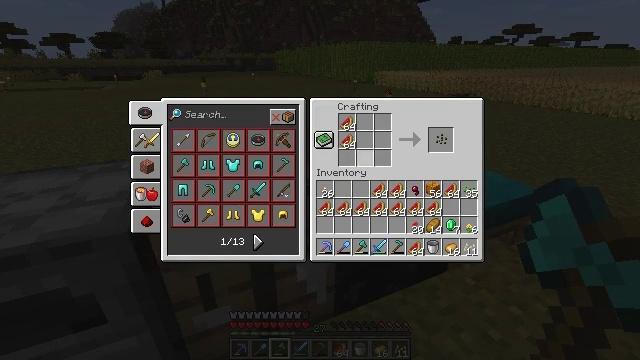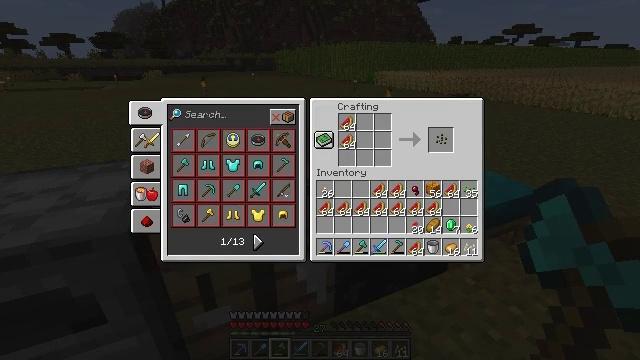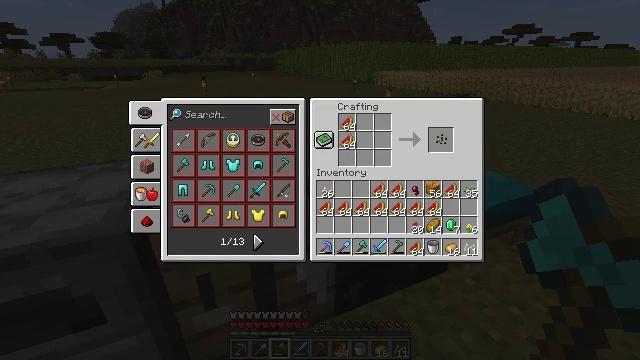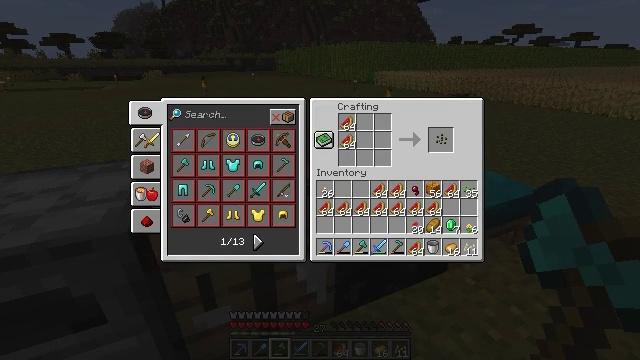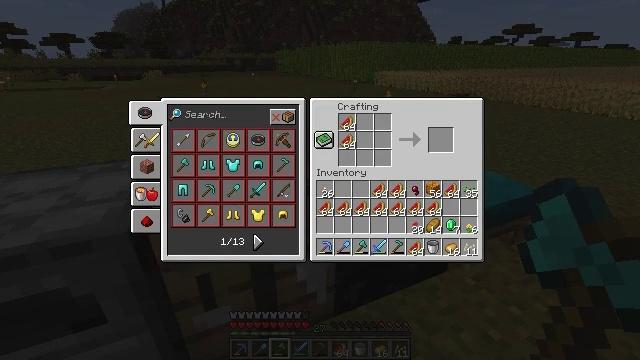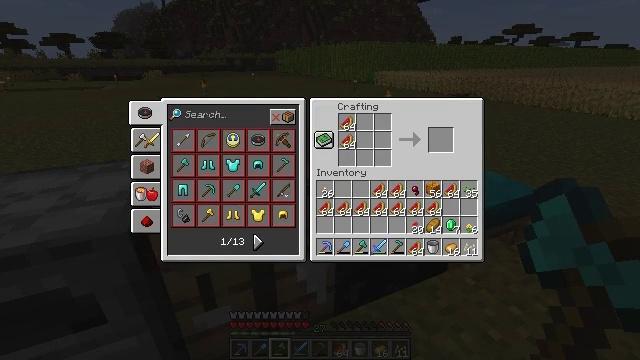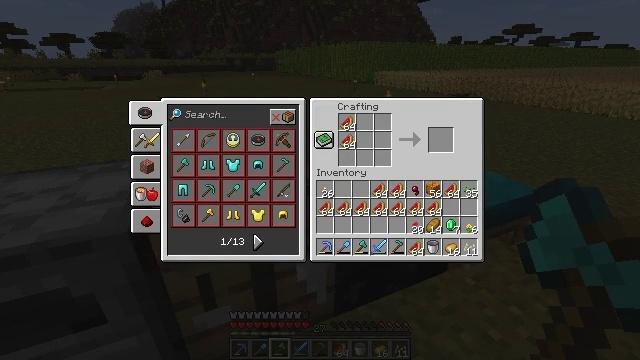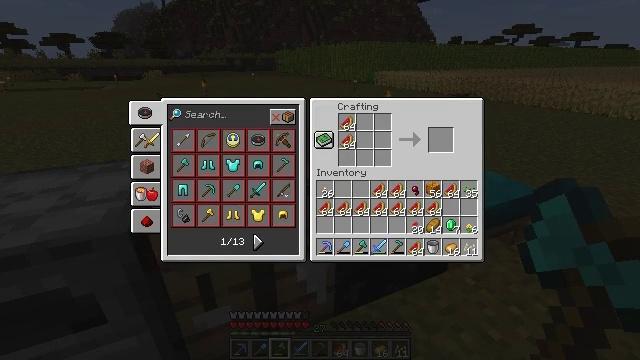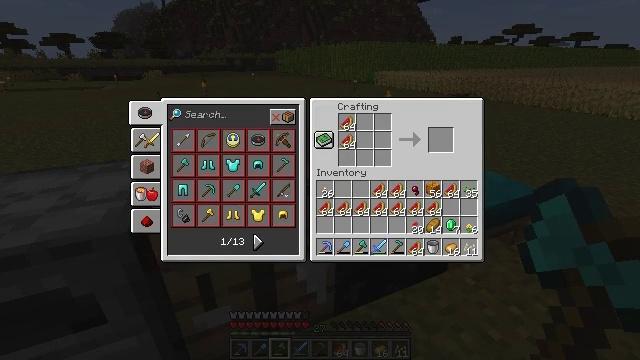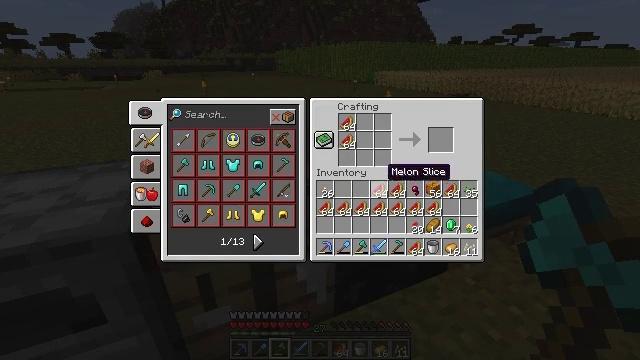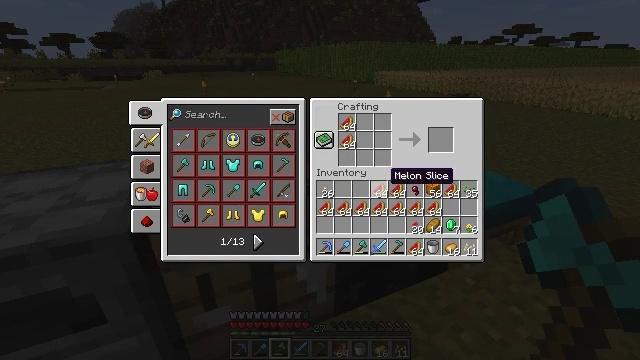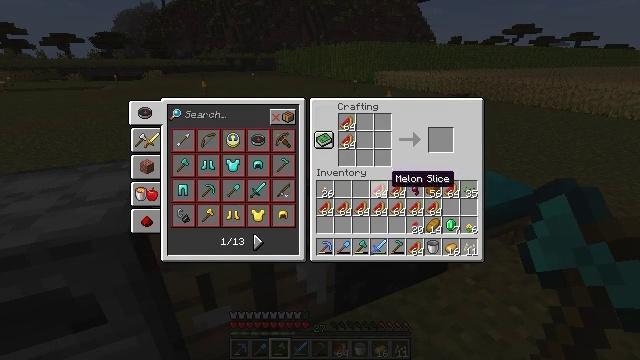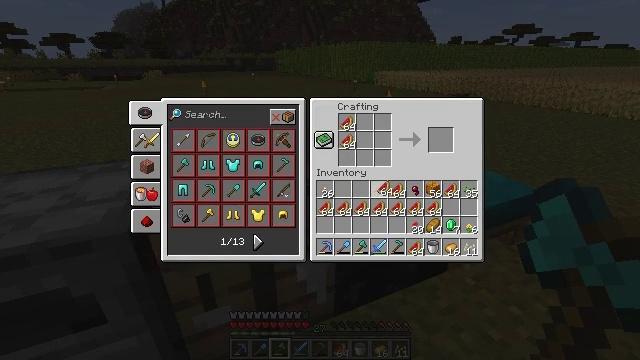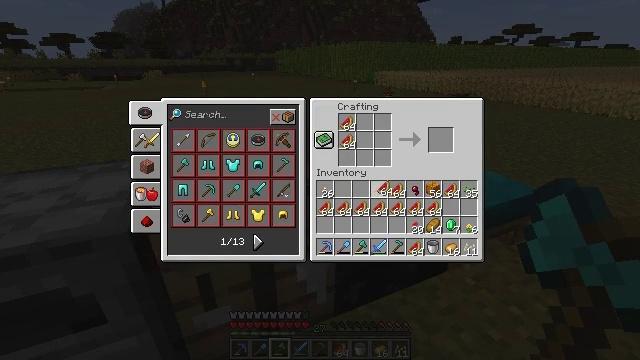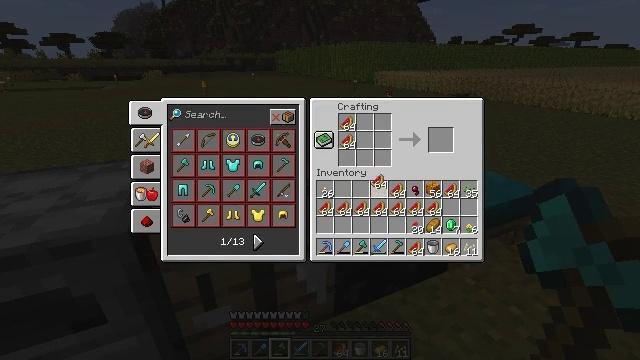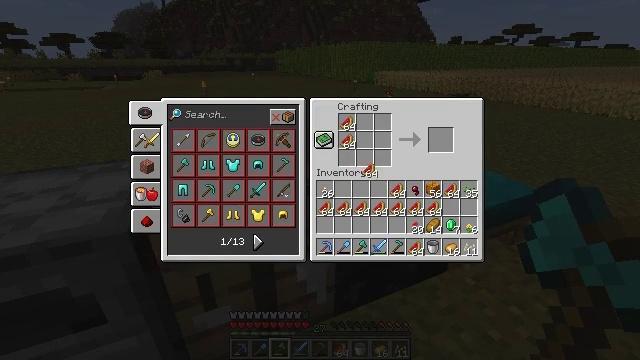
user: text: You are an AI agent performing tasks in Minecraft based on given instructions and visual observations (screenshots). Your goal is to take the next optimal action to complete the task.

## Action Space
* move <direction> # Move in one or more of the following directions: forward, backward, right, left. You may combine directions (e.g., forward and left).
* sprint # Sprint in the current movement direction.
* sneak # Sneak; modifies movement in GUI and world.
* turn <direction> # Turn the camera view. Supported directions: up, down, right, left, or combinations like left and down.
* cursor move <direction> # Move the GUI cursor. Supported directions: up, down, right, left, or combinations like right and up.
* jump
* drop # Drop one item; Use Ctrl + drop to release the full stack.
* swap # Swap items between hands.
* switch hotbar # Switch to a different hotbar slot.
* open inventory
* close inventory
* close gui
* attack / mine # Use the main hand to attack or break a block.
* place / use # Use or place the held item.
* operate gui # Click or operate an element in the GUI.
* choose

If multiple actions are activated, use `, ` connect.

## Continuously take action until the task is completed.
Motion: motion action
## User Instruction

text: Craft a melon with melon slices.
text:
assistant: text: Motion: cursor move down
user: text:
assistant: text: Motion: no_op
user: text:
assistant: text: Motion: no_op
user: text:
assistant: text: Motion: no_op
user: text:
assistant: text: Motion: no_op
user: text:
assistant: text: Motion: operate gui
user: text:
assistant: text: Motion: operate gui
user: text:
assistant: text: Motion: no_op
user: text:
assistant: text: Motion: no_op
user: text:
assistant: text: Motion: no_op
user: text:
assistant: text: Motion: no_op
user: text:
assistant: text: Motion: operate gui
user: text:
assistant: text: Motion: operate gui
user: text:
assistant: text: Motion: cursor move up, operate gui
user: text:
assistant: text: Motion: cursor move left and up
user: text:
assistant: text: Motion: no_op
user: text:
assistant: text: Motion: no_op
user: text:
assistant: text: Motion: operate gui
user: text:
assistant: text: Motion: operate gui
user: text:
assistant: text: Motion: operate gui
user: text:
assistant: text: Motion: no_op
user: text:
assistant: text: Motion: no_op
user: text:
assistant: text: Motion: no_op
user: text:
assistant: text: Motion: no_op
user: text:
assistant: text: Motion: cursor move right and down
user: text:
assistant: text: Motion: cursor move down
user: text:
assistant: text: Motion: cursor move down
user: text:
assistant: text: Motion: no_op
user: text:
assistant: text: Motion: no_op
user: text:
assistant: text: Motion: operate gui